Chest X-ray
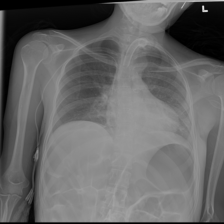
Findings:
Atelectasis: negative
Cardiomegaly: negative
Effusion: negative
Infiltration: negative
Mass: negative
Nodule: negative
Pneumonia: negative
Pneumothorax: negative
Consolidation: negative
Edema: negative
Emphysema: negative
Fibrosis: negative
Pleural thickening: negative
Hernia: negative